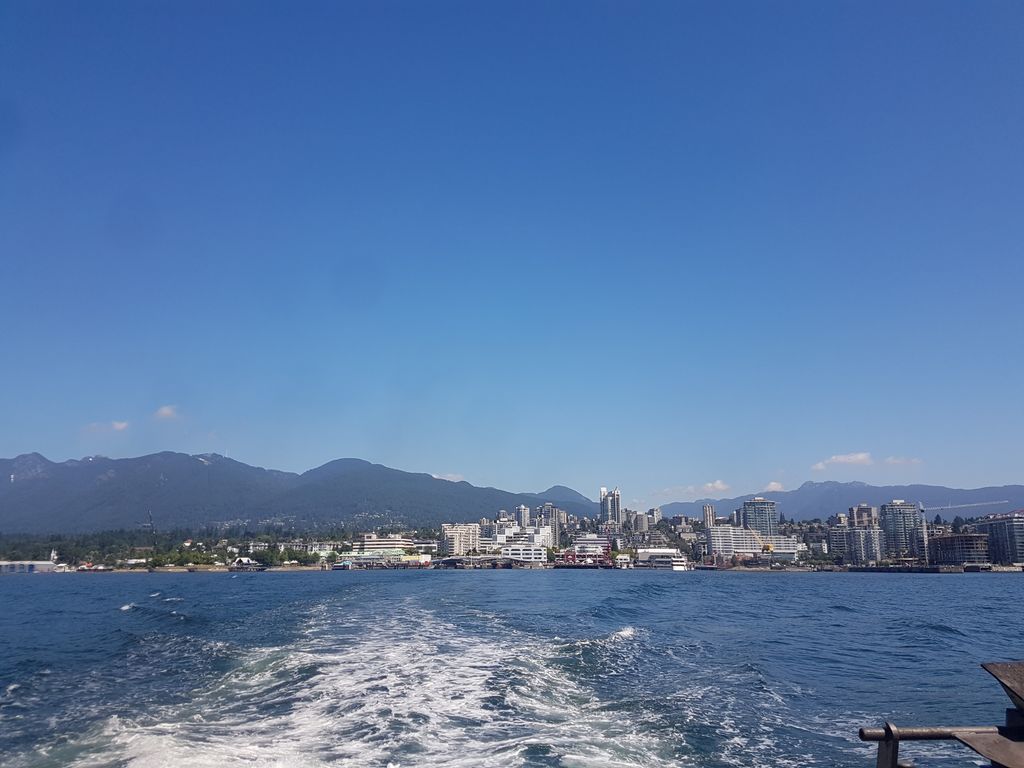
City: vancouver